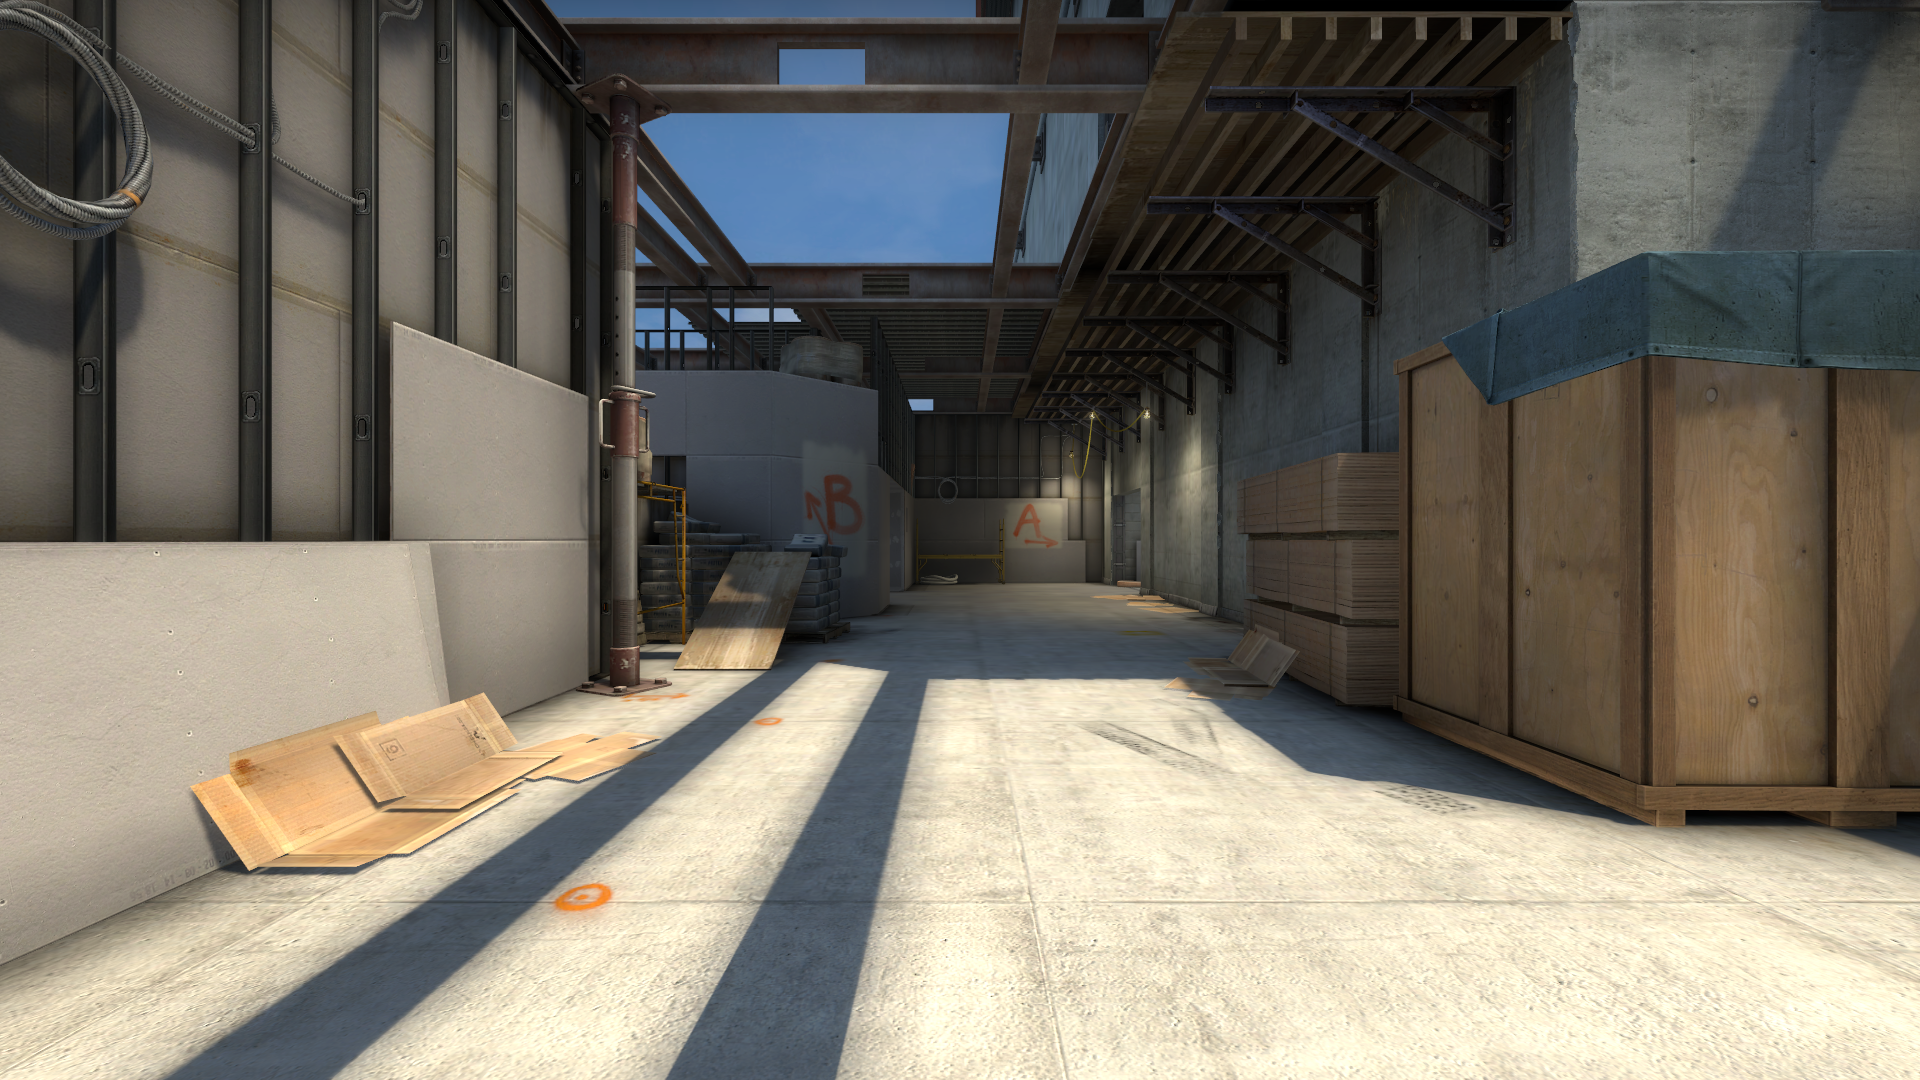
Map: de_vertigo